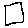
Label: square